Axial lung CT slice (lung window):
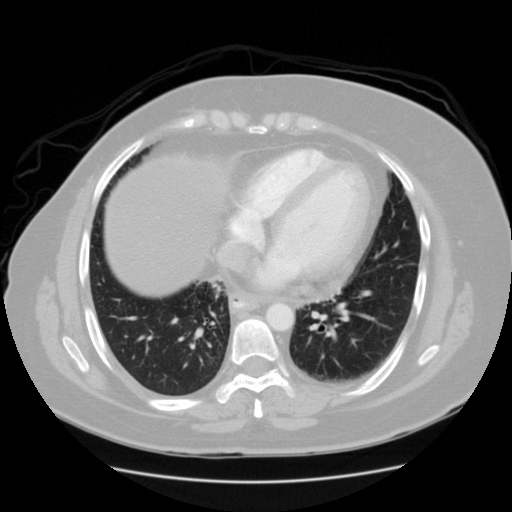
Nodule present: no